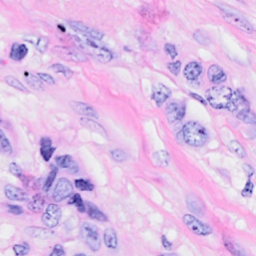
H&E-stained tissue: Breast